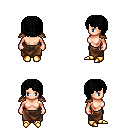
a pixel art fantasy rpg character, female body template, human, light skin, leather shoulder armor, robe skirt, black pageboy hairstyle, gold boots, four views (front, back, left, right), 2x2 character sprite sheet, small pixel art, hard edges, no anti-aliasing